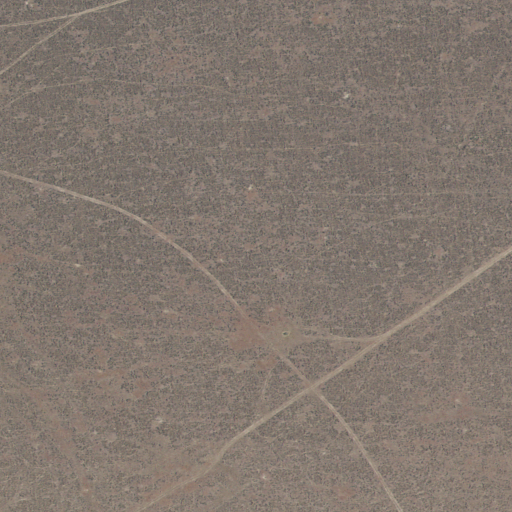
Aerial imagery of mountain in Idaho named Burley Butte containing shrub and grassland